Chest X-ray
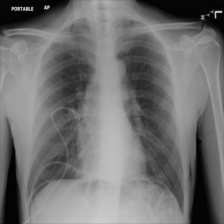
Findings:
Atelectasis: negative
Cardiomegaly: negative
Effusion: negative
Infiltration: negative
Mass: negative
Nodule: negative
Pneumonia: negative
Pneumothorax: negative
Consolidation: negative
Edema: negative
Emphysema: negative
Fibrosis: negative
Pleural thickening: negative
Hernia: negative